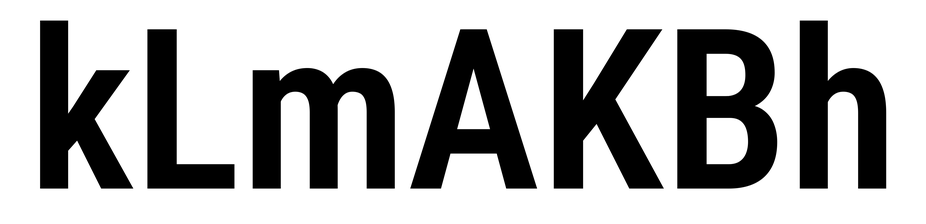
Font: Roboto_Condensed_SemiBold